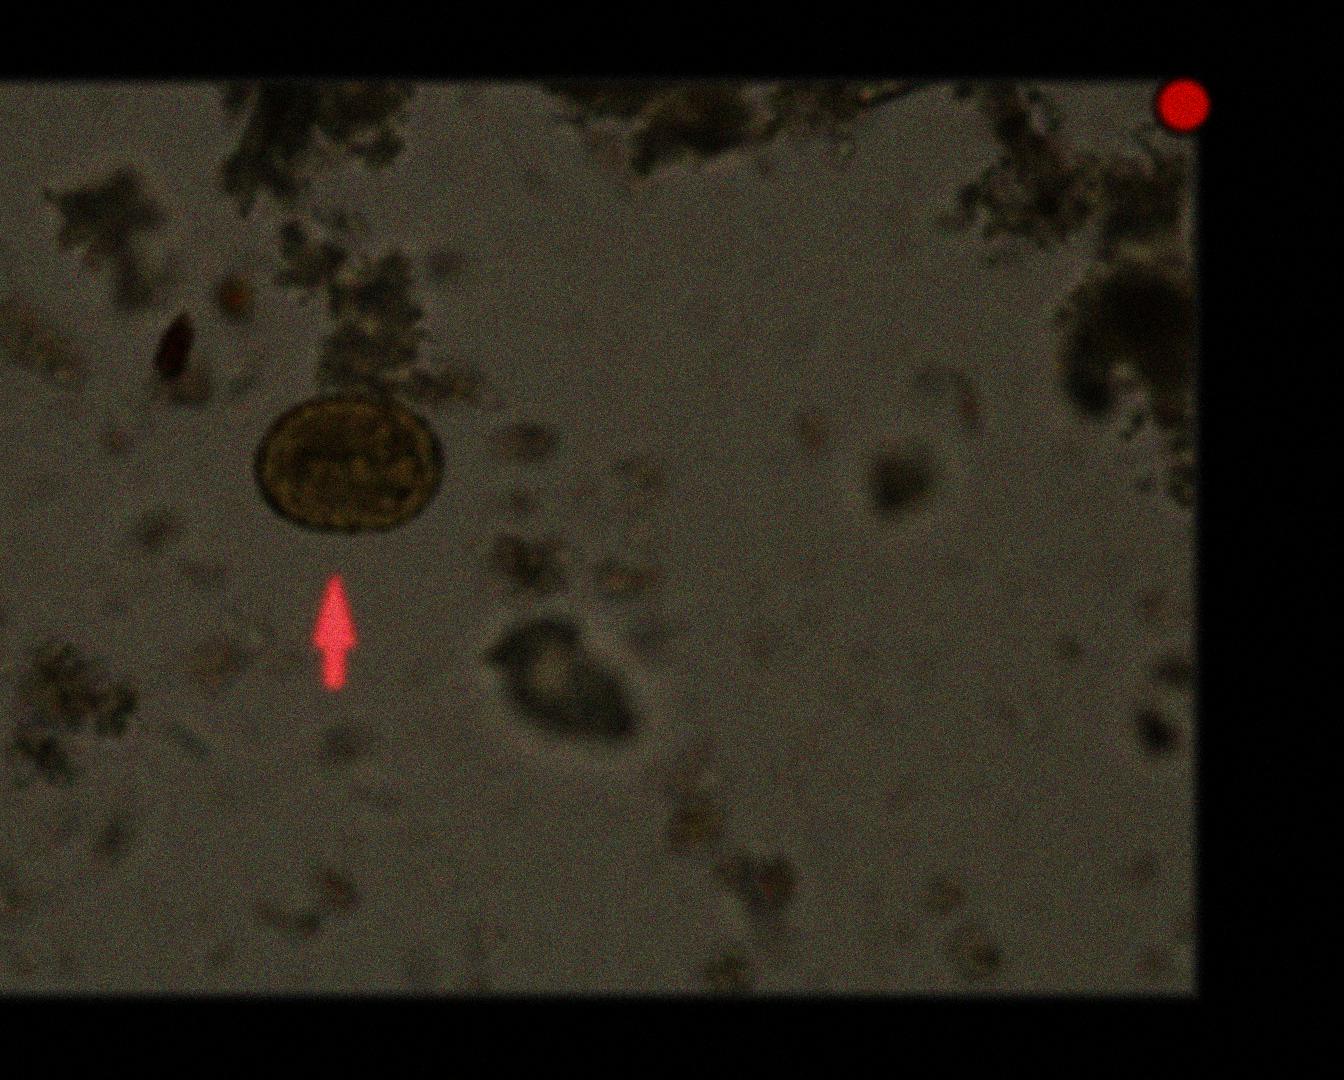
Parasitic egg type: Ascaris lumbricoides